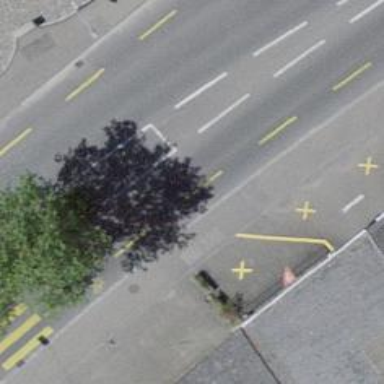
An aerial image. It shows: Secondary road with asphalt surface and dedicated cycle lane.